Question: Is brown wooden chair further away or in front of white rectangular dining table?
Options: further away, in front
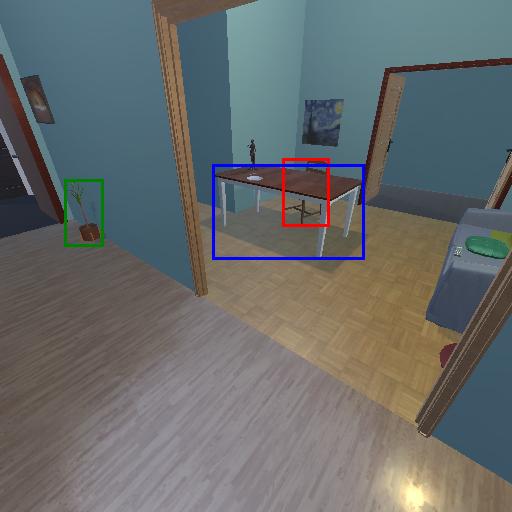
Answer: further away